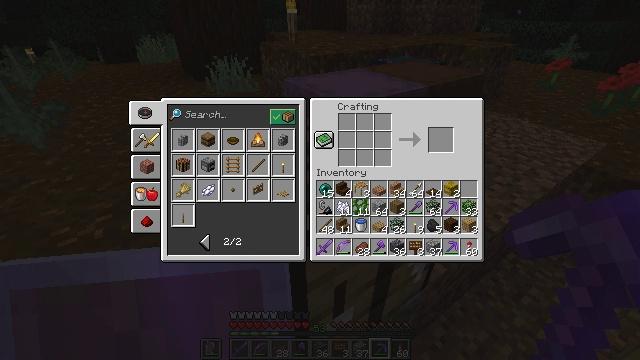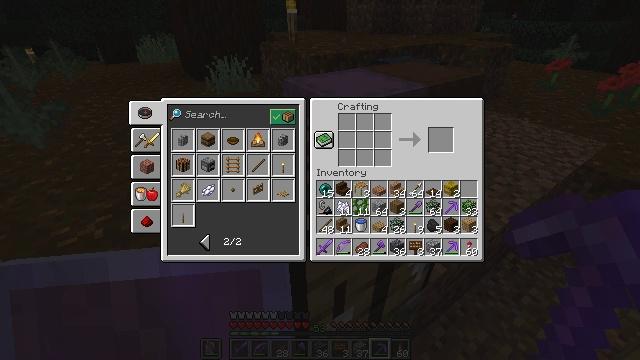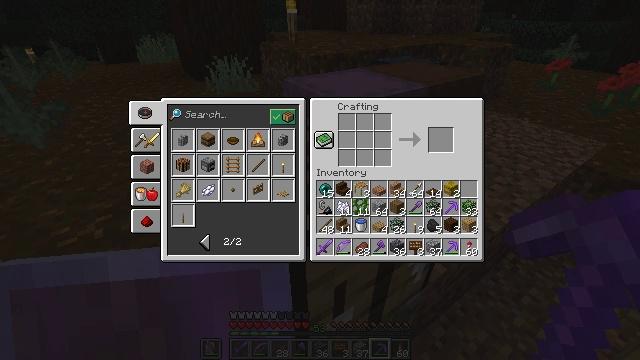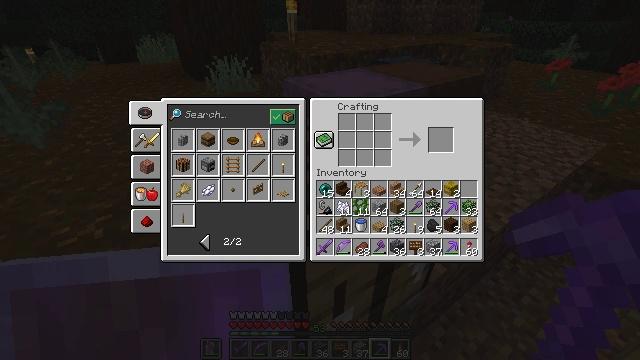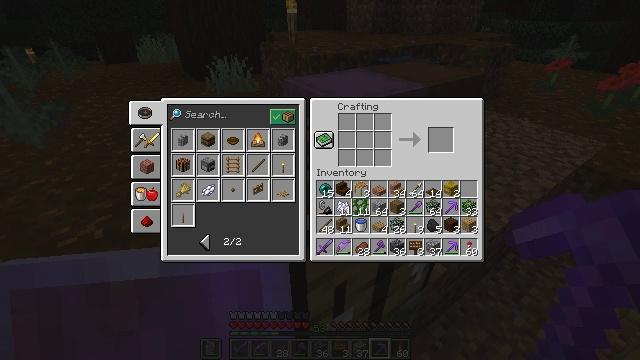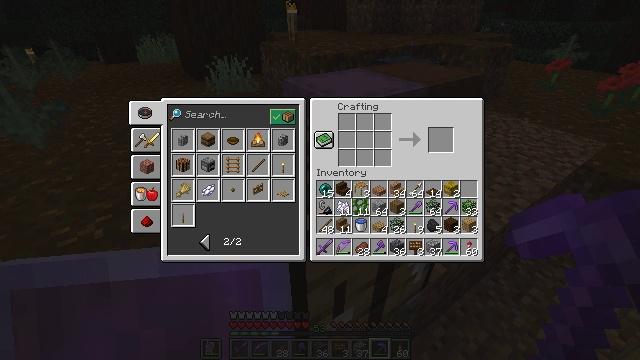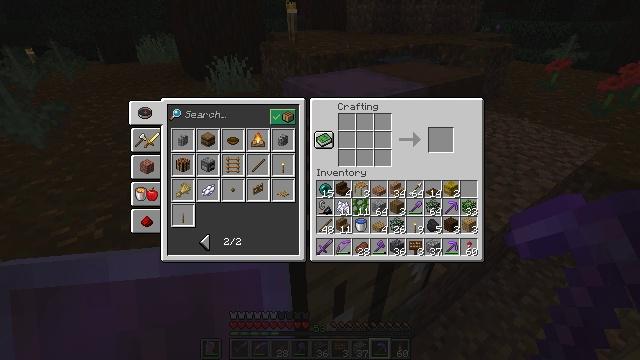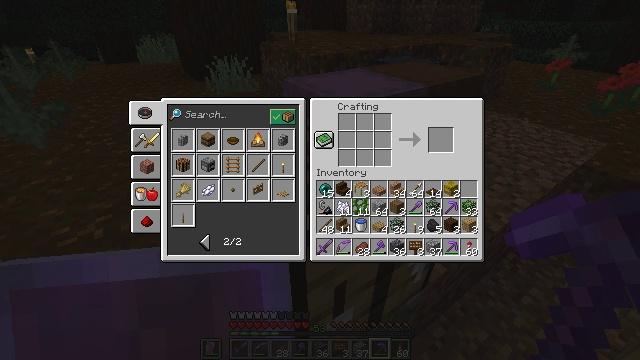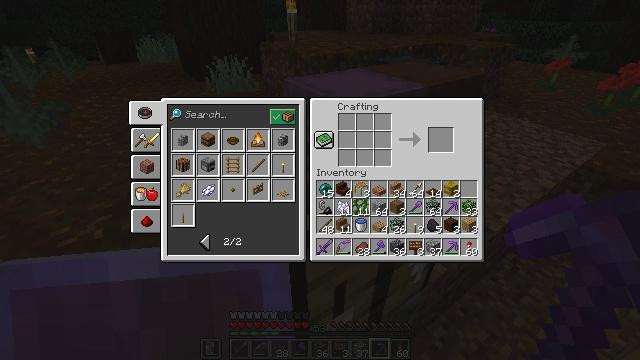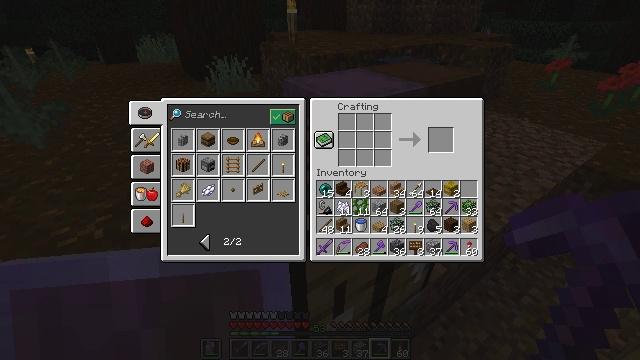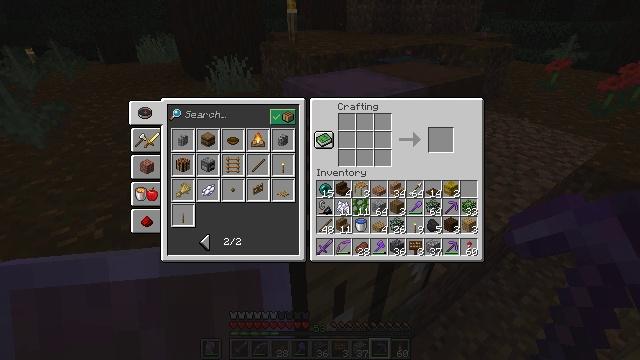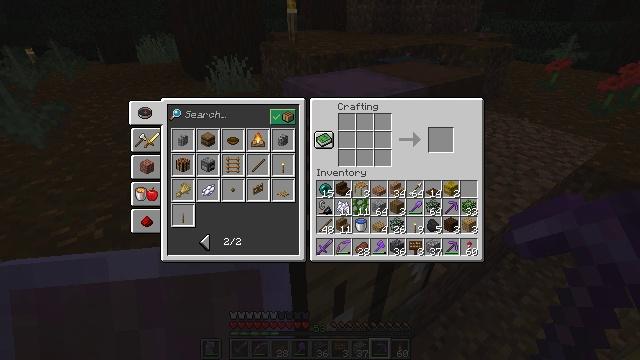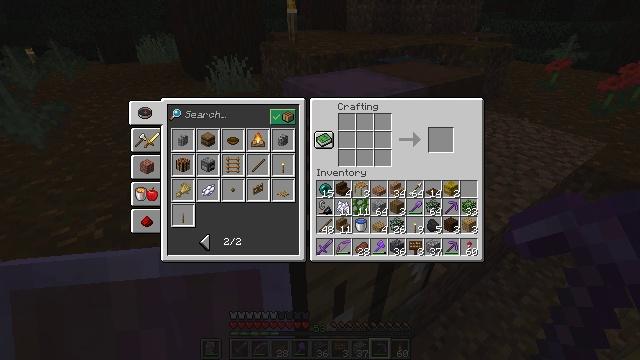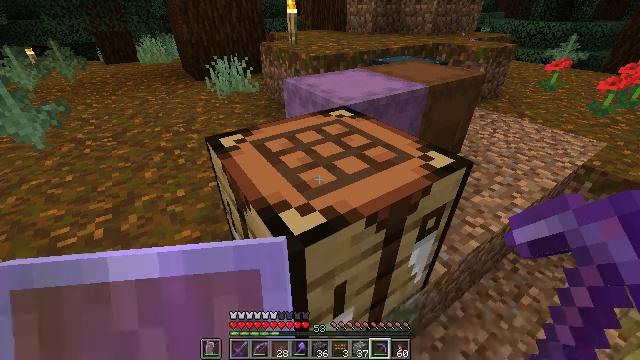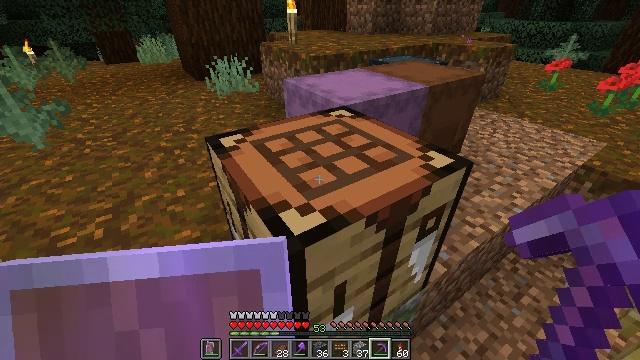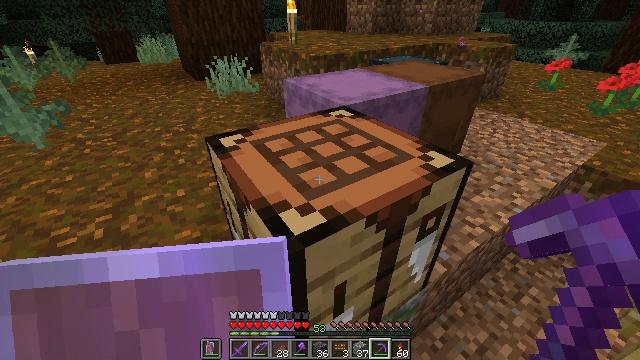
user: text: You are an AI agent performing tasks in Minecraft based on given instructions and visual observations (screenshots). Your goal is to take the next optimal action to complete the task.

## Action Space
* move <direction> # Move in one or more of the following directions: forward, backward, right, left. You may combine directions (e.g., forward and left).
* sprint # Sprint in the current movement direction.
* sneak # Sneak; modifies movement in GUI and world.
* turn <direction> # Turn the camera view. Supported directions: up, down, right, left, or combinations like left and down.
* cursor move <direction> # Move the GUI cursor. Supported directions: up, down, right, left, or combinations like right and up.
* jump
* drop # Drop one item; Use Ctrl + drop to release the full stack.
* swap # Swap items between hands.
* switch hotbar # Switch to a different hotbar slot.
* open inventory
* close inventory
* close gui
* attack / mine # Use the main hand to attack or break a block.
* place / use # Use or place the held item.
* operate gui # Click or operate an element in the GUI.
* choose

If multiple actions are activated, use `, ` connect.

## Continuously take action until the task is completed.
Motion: motion action
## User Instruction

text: Recycle the cobblestone stairs.
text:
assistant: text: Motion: no_op
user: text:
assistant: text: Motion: no_op
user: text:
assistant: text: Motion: no_op
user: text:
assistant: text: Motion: no_op
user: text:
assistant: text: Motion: no_op
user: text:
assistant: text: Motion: no_op
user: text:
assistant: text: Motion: no_op
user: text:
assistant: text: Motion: no_op
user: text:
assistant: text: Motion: no_op
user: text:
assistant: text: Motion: no_op
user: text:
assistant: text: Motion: no_op
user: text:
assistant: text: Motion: no_op
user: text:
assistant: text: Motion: no_op
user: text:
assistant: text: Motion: no_op
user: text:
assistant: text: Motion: no_op
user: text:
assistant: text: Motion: turn right and up
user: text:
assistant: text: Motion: turn right and up
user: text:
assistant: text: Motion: turn right and up
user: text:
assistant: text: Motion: turn right and up
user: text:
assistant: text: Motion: turn right
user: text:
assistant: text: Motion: turn right
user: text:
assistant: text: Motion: no_op
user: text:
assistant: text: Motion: no_op
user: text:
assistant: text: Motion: no_op
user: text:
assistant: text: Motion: no_op
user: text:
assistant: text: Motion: no_op
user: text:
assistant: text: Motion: move forward
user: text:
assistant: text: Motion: move forward, turn right and down
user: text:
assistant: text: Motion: move forward and move right, turn right and down
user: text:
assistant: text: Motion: move forward and move right, turn down